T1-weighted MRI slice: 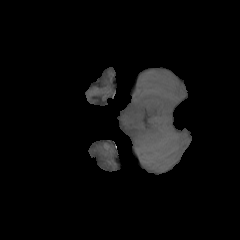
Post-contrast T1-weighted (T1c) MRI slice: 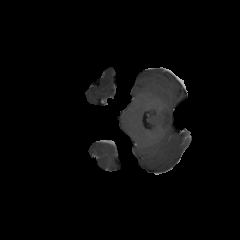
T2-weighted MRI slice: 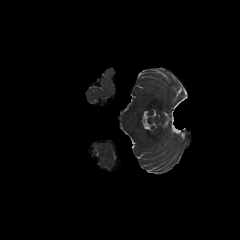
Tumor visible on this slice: no